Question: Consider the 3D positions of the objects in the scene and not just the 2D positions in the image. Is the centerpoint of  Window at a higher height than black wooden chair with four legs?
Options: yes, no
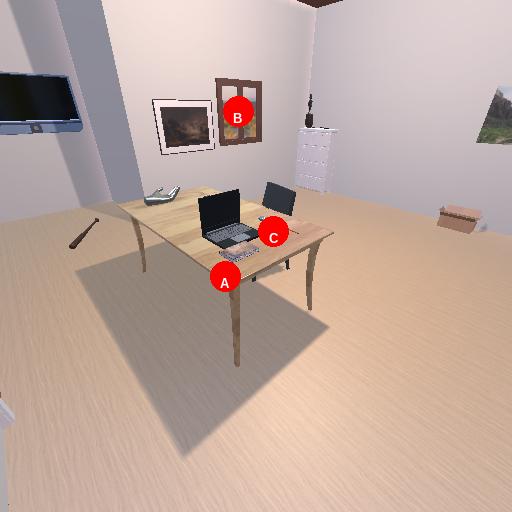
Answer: yes